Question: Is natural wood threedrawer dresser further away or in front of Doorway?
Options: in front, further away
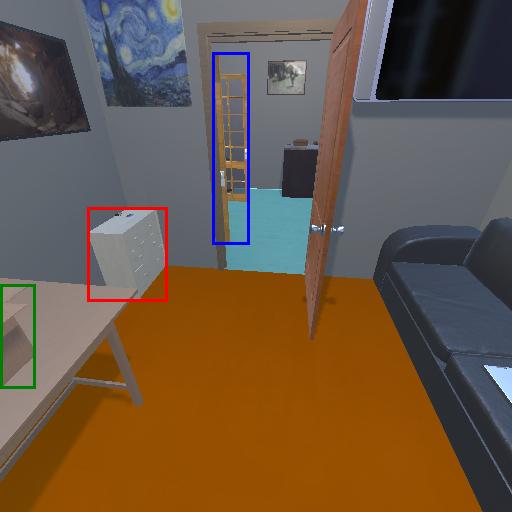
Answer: in front